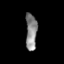
Tissue: lung
Cell type: Epithelial cells
Senescence score: 0.161
Nuclear area (px): 401
Mean DAPI intensity: 138.007